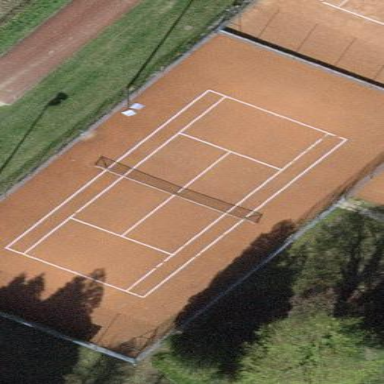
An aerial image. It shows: Tennis court on pitch designated for leisure land.